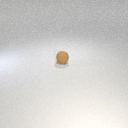
small brown rubber sphere